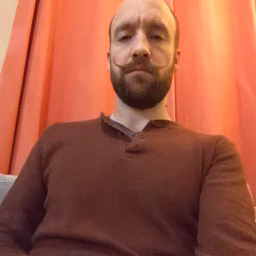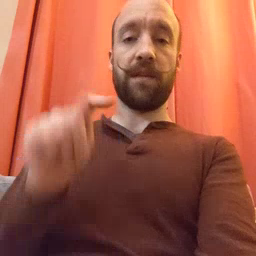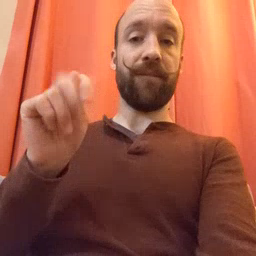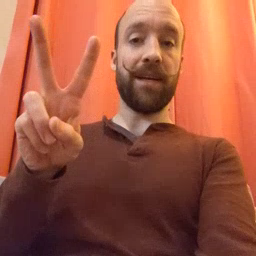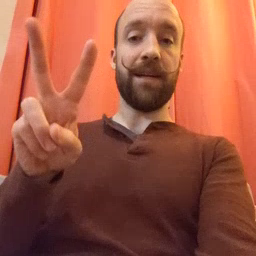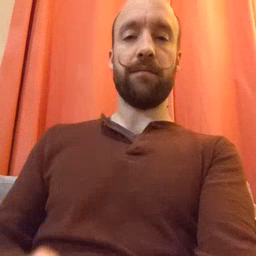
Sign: TV